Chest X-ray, AP view. Patient: 35 years old, sex F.
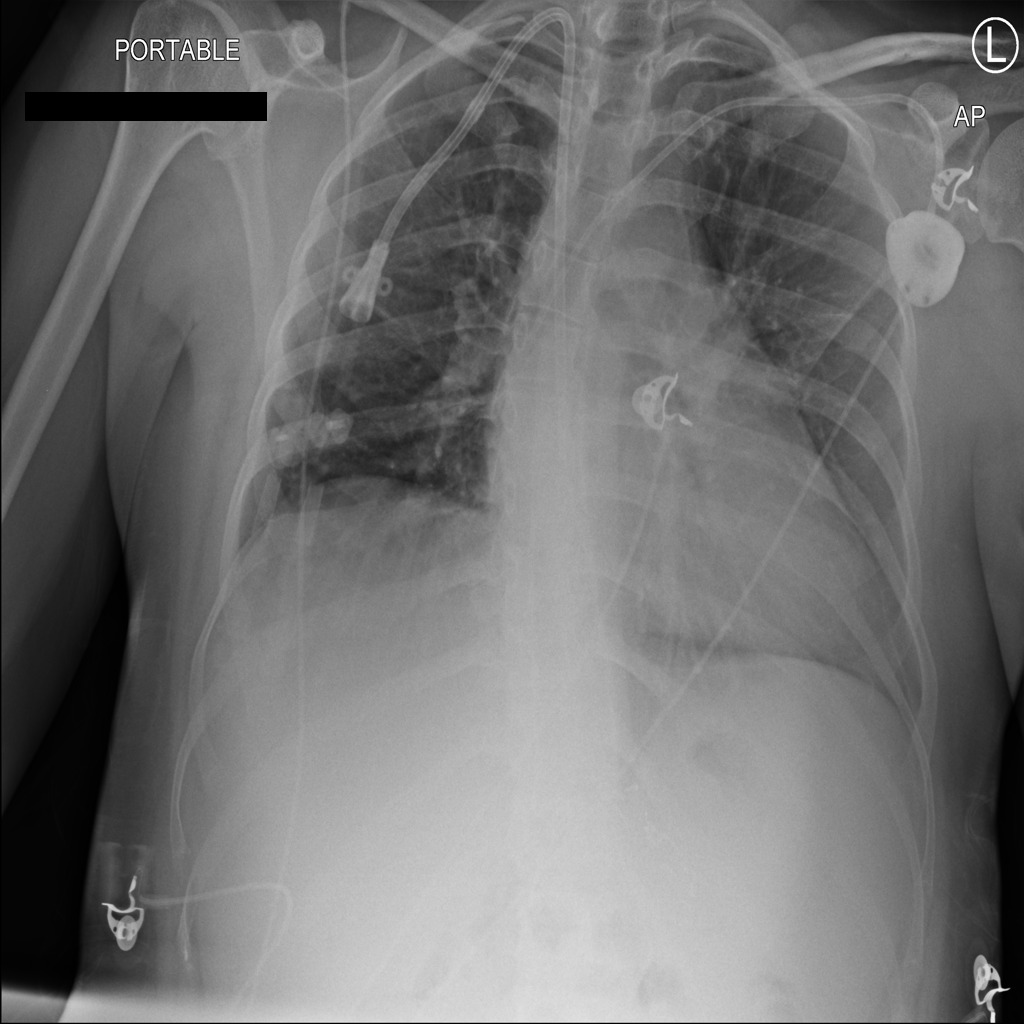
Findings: No Finding